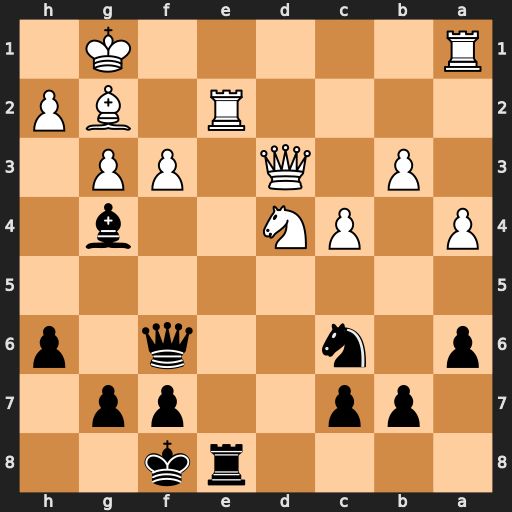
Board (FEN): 4rk2/1pp2pp1/p1n2q1p/8/P1PN2b1/1P1Q1PP1/4R1BP/R5K1
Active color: b
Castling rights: -
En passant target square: -
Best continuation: Rxe2 Nxe2 Qxa1+